Question: i download Intellij Idea 13 (ideaIC-13.tar.gz) from jetbrains.com and i want to install it on ubuntu 13.10.
i'm not prefer to run intellij with terminal commands everytime i wanna use it, it's gonna be great if i can open it like another applications we install from ubuntu software center.
so i searched over the internet and found out i should compile it to .deb file to do that. i tried several ways to compile but i got error every time.
can anyone help me solve this problem?
thanks in advance
edit :
i tried "Create Desktop Entry" to make shortcut for it, but i got this error.
there is another warning about "native file watcher". how can i solve them?:|

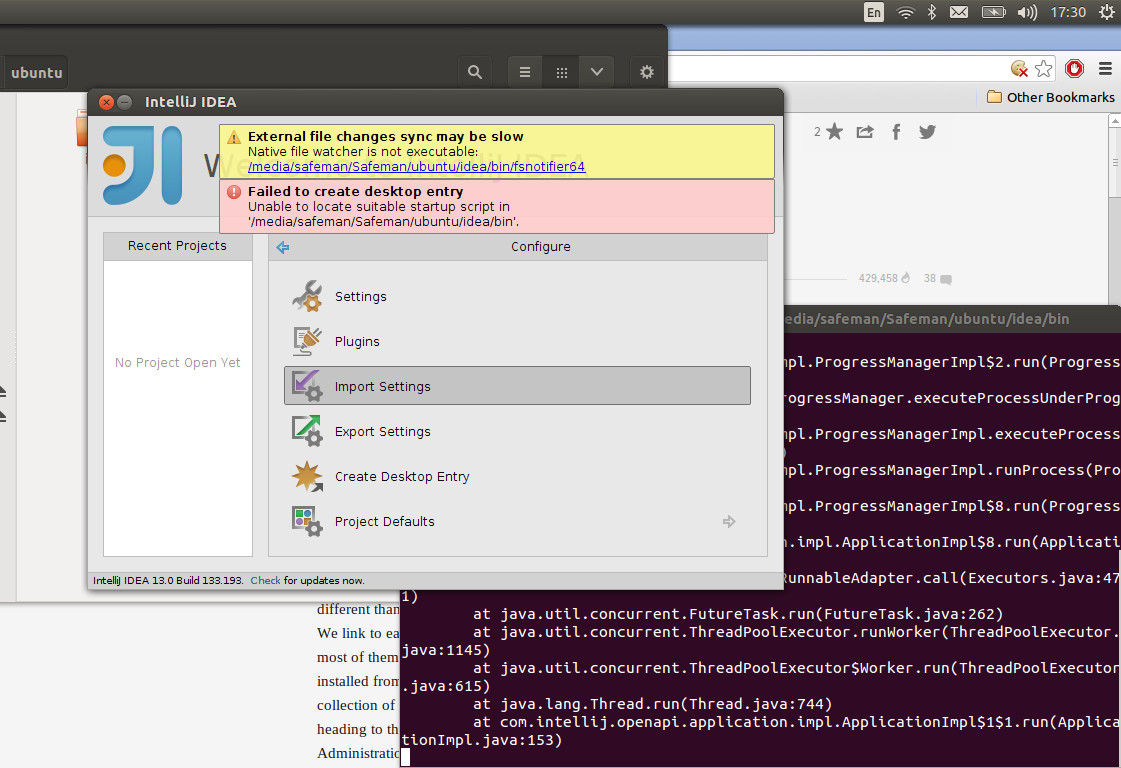
Answer: the problem was my Ubuntu installation or lack of my ubuntu dependencies.
now i use Ubuntu 14.04 LTS and Intellij Idea Works Properly! i just run the .sh file with bash command.
and Create Desktop Entry worked fine.